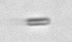
Label: fiber